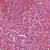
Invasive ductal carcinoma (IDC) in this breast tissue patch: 0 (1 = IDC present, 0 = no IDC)